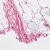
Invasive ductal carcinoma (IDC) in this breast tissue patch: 0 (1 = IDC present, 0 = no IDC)